Question: I want to highlight the cells in my pivot based on another column for that cell. For eg, I want to highlight the 'Value' based on the 'Color' column.
'''
import pandas as pd
data = { 'Week': [1,2,3,4,5,1,2,3,4,5],
'Color': ['Green','Red','Green','Yellow','Red','Green','Yellow','Red','Yellow','Red'],
'Part': ['A','A','A','A','A','B','B','B','B','B'],
'Value': [10, -20, 20, -20, -10, 10, -5, -8, -9, -10]
}
df = pd.DataFrame(data)
df_pivot = df.pivot_table(index='Part', columns='Week',values='Value')
'''
Expected output:

Unfortunately, I am unable to find relevant examples on my web search to help me out.
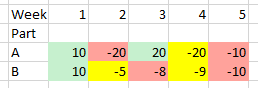
Answer: Making use of pandas built-in <URL> functionality:
'''
import pandas as pd
# Initialize example dataframe
data = {
'Week': [1, 2, 3, 4, 5, 1, 2, 3, 4, 5],
'Color': ['Green', 'Red', 'Green', 'Yellow', 'Red', 'Green', 'Yellow', 'Red', 'Yellow', 'Red'],
'Part': ['A', 'A', 'A', 'A', 'A', 'B', 'B', 'B', 'B', 'B'],
'Value': [10, -20, 20, -20, -10, 10, -5, -8, -9, -10]
}
df = pd.DataFrame(data)
# Merge 'Color' and 'Value' columns into one single column
df['Value'] = list(zip(df.Color, df.Value))
# Perform pivot operation
df = df.pivot(index='Part', columns='Week', values='Value')
# Split into two dataframes: a colors dataframe and a numerical values dataframe
color_df = df.applymap(lambda x: x[0])
value_df = df.applymap(lambda x: x[1])
# Transform dataframe with colors into formatting commands
color_df = color_df.applymap(lambda x: f'background-color: {x.lower()}')
# Apply color styling to values dataframe
styled_df = value_df.style.apply(lambda x: color_df, axis=None)
styled_df.to_excel('output.xlsx')
'''